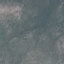
Land use / land cover class: HerbaceousVegetation